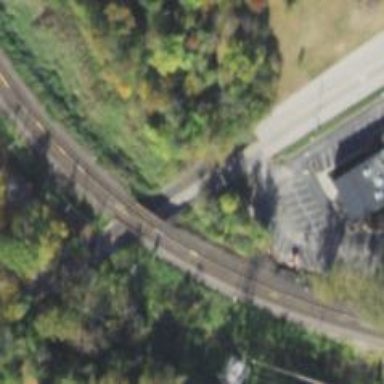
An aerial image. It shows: Bridge used by the electrified light rail system.